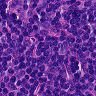
Metastatic tissue present: no